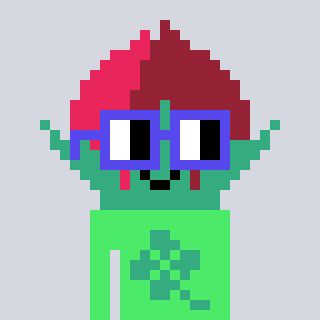
a pixel art character with square blue glasses, a rosebud-shaped head and a teal-colored body on a cool background